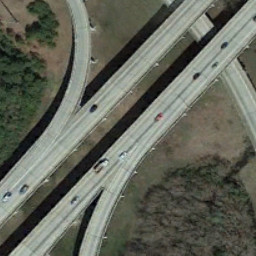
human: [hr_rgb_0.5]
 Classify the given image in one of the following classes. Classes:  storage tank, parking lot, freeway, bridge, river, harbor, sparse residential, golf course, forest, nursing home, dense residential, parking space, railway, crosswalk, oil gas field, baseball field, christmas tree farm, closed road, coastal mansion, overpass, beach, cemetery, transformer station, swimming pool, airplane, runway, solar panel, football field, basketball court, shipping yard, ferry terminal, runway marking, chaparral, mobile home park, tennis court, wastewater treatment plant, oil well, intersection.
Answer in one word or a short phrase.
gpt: overpass